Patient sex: M
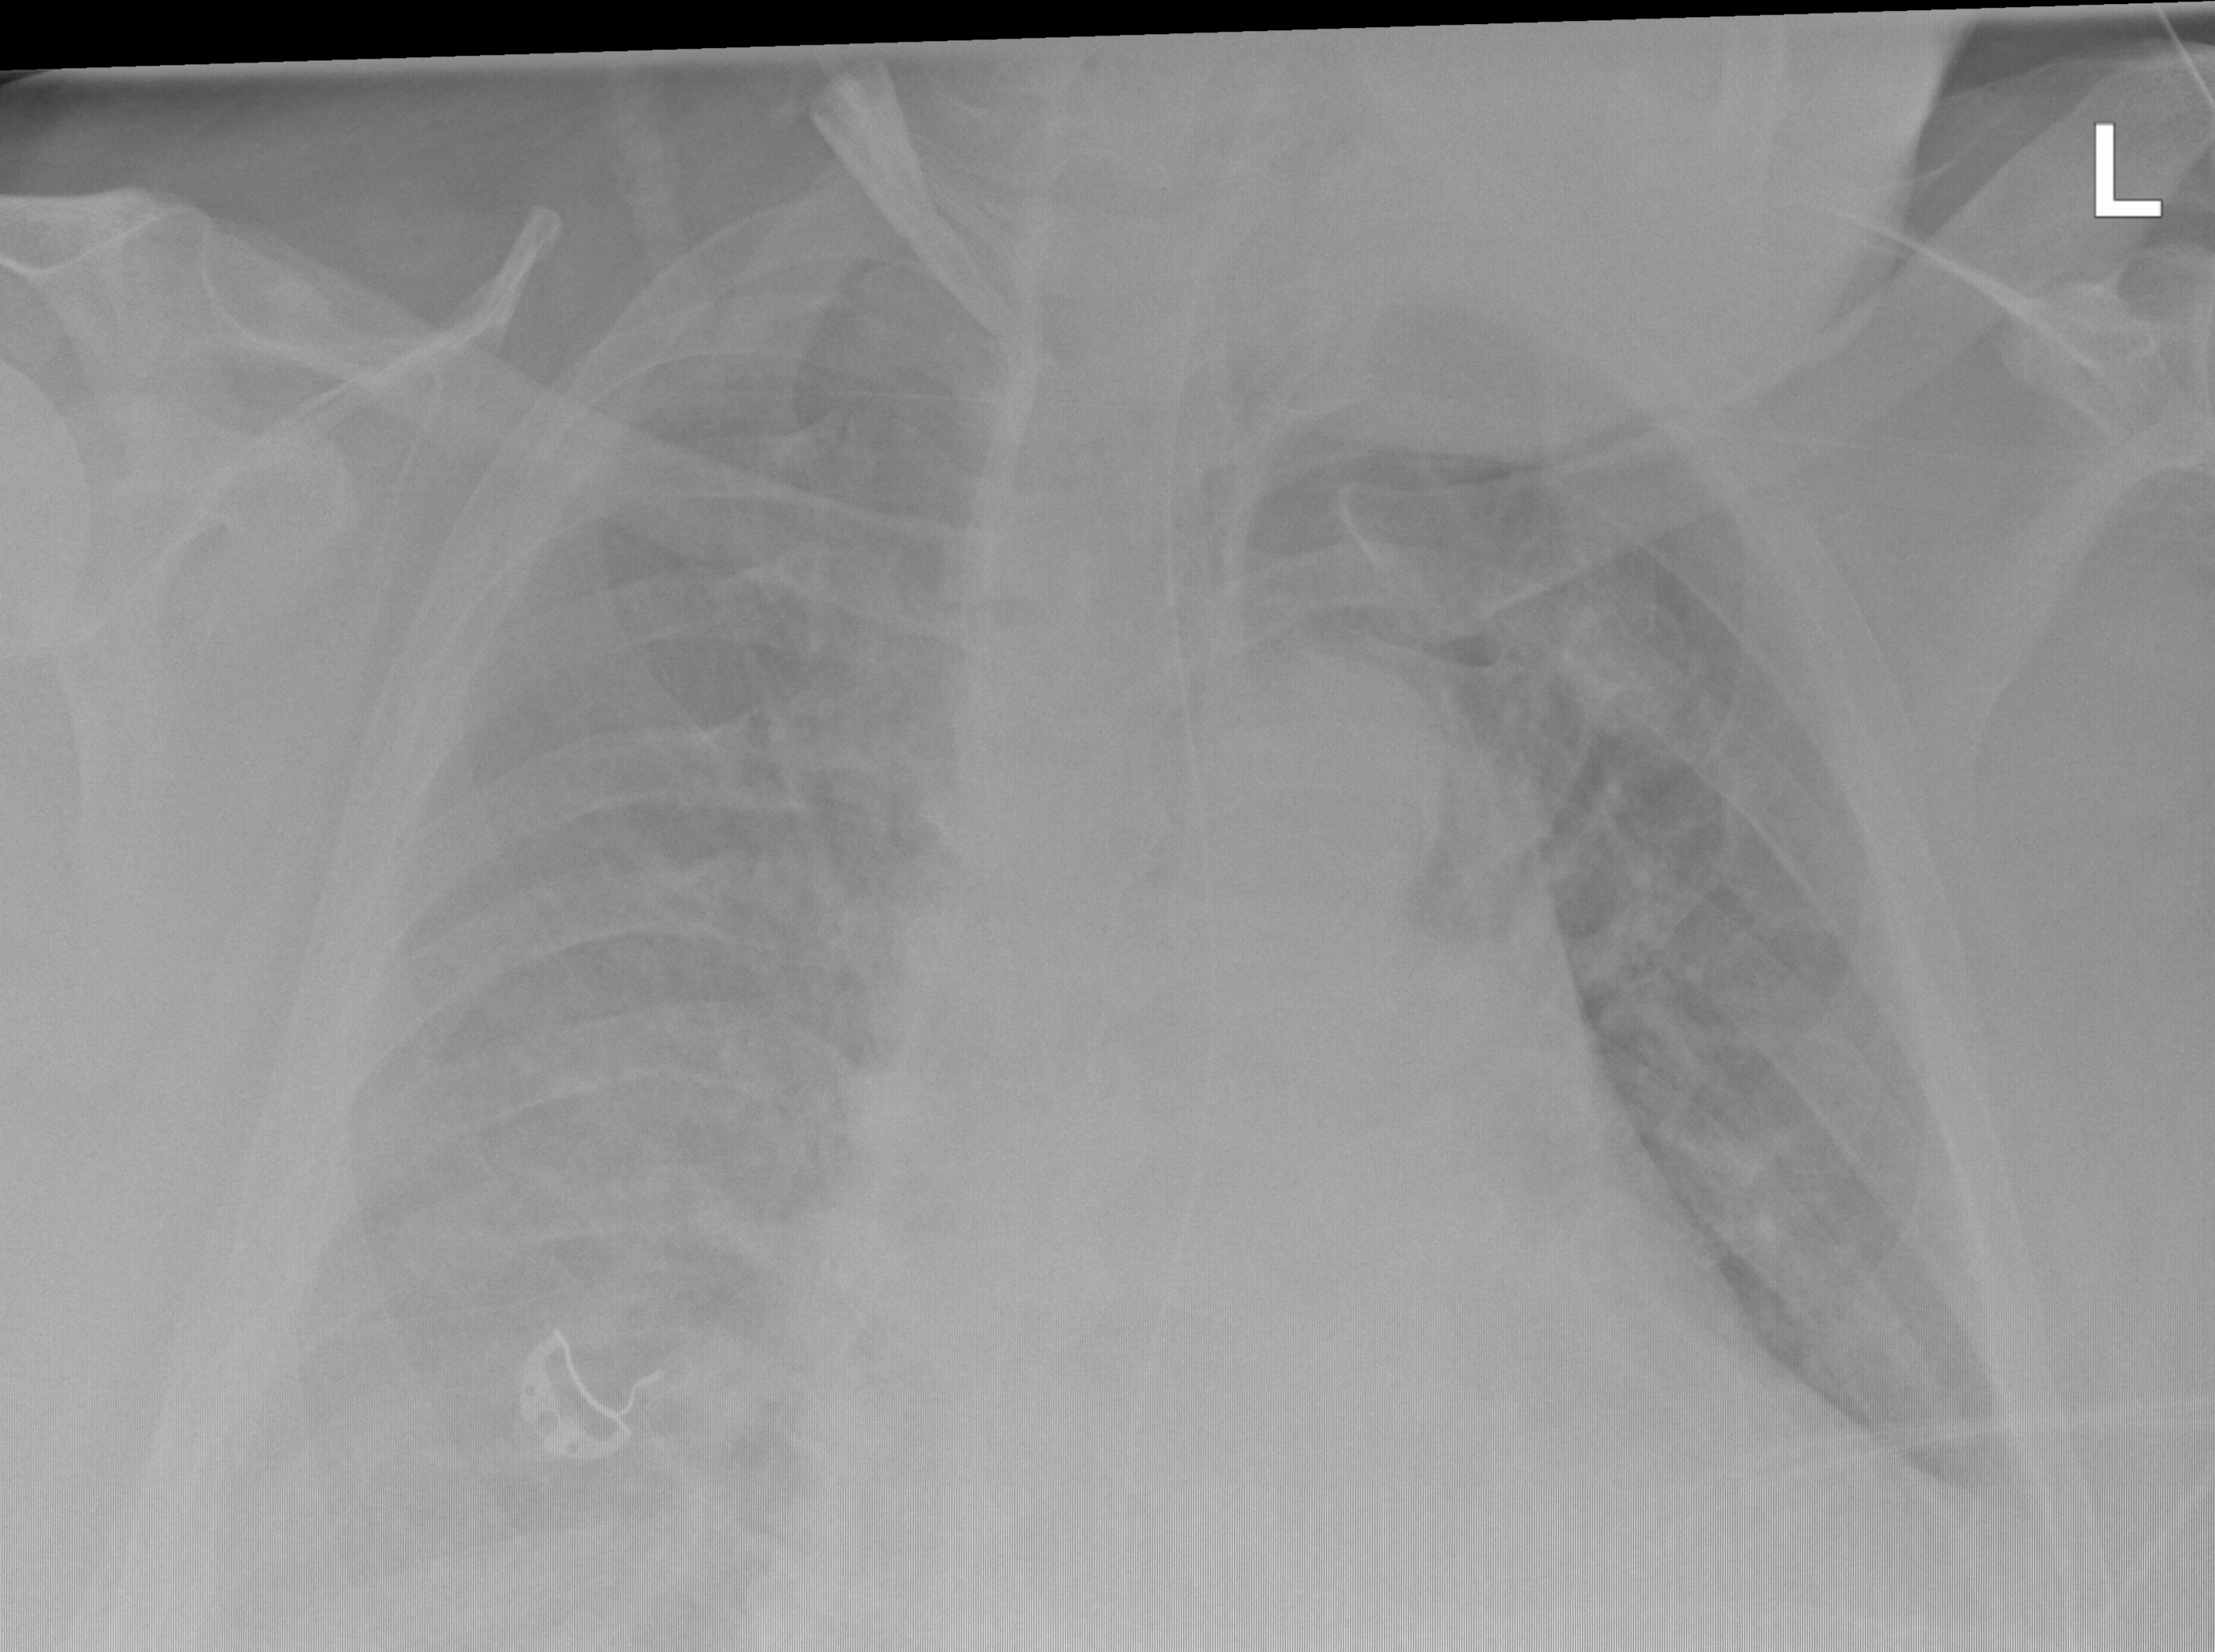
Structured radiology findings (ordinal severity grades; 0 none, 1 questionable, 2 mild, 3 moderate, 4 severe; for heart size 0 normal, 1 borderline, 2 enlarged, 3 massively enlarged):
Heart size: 2
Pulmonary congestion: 3
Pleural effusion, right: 3
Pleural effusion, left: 2
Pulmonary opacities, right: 2
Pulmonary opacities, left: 2
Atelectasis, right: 3
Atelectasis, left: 2